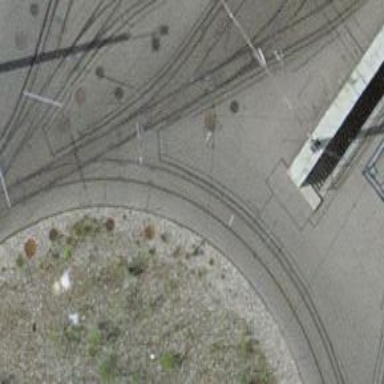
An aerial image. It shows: Tram railway with electrified contact lines passing through service yard with single track.